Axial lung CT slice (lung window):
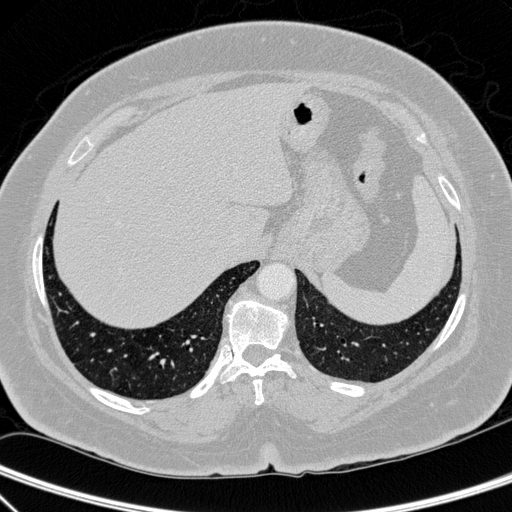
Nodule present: no